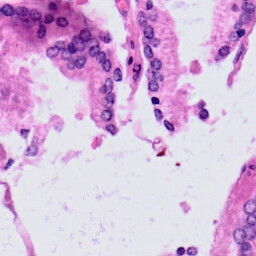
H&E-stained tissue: Prostate